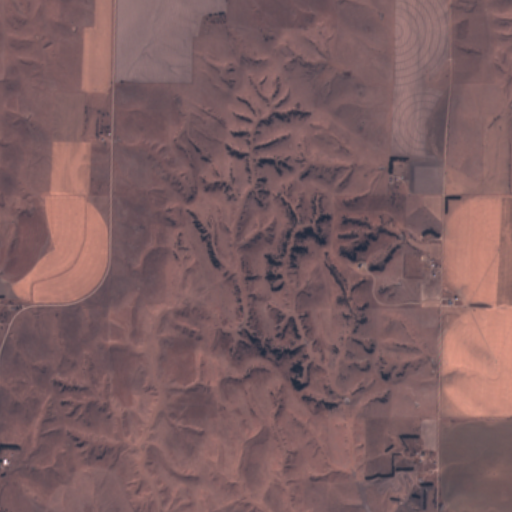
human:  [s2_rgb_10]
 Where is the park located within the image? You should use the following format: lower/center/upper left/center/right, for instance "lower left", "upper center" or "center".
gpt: The park is located in the center left of the image.
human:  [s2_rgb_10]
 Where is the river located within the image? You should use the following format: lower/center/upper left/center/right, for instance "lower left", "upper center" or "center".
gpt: The river is located in the left of the image.
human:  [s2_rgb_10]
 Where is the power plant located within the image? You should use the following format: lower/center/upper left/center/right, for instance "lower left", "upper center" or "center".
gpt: There is no power plant in the image.